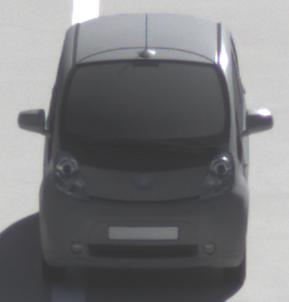
Make: Peugeot
Model: iOn
Detailed model: iOn
Model produced from: 2010/12
Model produced until: 2013/02
Doors: 5
Color: gray
Road condition: wet road
Daytime: morning or afternoon
Contrast: high contrast